Question: how can I change the grey part into white color?
I want my tabcontrol filled with full white color.

So far what i did is like this:
'''
Private Sub TabControl1_DrawItem(ByVal sender As Object, ByVal e As System.Windows.Forms.DrawItemEventArgs) Handles TabControl1.DrawItem
Dim g As Graphics = e.Graphics
Dim tp As TabPage = TabControl1.TabPages(e.Index)
Dim br As Brush
Dim sf As New StringFormat
Dim r As New RectangleF(e.Bounds.X, e.Bounds.Y + 2, e.Bounds.Width, e.Bounds.Height - 2)
sf.Alignment = StringAlignment.Center
Dim strTitle As String = tp.Text
'If the current index is the Selected Index, change the color
If TabControl1.SelectedIndex = e.Index Then
'this is the background color of the tabpage header
br = New SolidBrush(Color.White) ' chnge to your choice
g.FillRectangle(br, e.Bounds)
'this is the foreground color of the text in the tab header
br = New SolidBrush(Color.Black) ' change to your choice
g.DrawString(strTitle, TabControl1.Font, br, r, sf)
Else
'these are the colors for the unselected tab pages
br = New SolidBrush(Color.White) ' Change this to your preference
g.FillRectangle(br, e.Bounds)
br = New SolidBrush(Color.Black)
g.DrawString(strTitle, TabControl1.Font, br, r, sf)
End If
End Sub
'''
and I also put this at PageLoad function:
'''
TabControl1.DrawMode = TabDrawMode.OwnerDrawFixed
For Each tg As TabPage In TabControl1.TabPages
tg.BackColor = Color.White
Next
'''
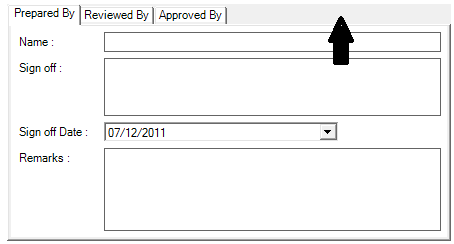
Answer: There is no property to do this. However it is possible by using something like this
<URL>
All controls on this site are freely available under MIT license.